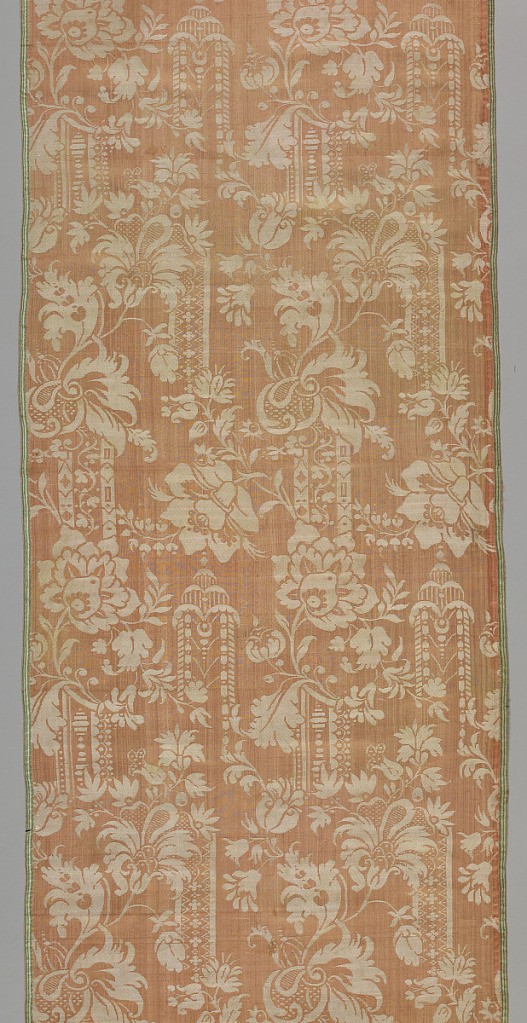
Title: Fragment
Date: mid-18th century
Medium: silk Technique: damassé (5-harness satin plus 1\4 twill)
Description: Asymmetrical allover foliage pattern of flowers and architectural details. Design on the face in white on a peach-colored ground.